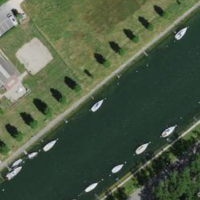
EUNIS habitat code: 15
Species observed at this site:
Corvus corone
Narcissus pseudonarcissus
Fulica atra
Anas platyrhynchos
Sturnus vulgaris
Fringilla coelebs
Passer domesticus
Columba palumbus
Phalacrocorax carbo
Larus michahellis
Cygnus olor
Prunus padus
Hirundo rustica
Mergus merganser
Columba livia
Motacilla alba
Delichon urbicum